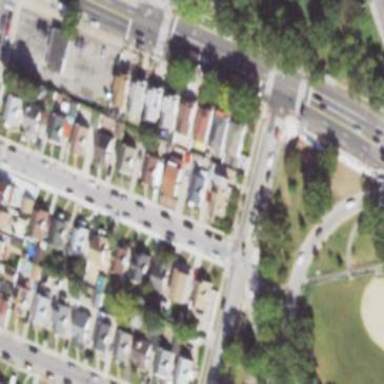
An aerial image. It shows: Sidewalk.